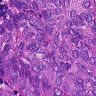
Metastatic tissue present: yes